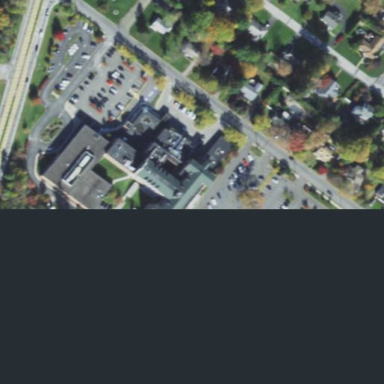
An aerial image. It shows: Hospital providing healthcare services.